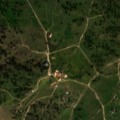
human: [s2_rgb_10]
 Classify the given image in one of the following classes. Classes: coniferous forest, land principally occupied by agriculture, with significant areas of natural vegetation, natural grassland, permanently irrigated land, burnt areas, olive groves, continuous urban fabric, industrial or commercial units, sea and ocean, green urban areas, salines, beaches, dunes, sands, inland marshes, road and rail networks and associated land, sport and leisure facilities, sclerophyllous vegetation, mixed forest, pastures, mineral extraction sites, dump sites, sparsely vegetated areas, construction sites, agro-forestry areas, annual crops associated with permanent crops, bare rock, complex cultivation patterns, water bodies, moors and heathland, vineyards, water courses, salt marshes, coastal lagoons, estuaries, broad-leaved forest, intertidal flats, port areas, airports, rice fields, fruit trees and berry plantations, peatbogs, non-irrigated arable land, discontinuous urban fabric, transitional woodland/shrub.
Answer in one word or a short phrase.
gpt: non-irrigated arable land, agro-forestry areas